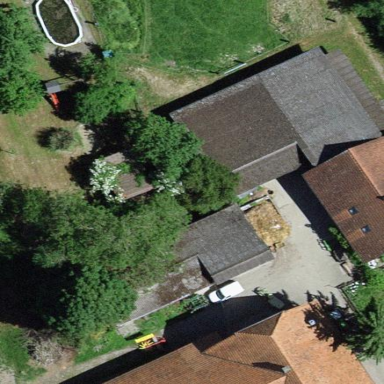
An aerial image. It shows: Farmyard area.